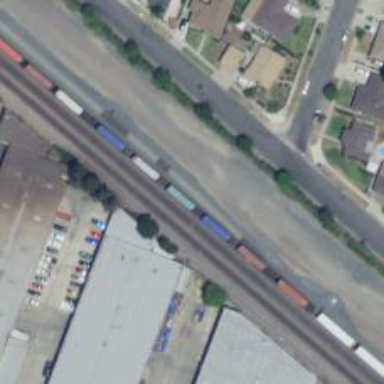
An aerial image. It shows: Railway siding with rails.